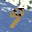
Label: 9